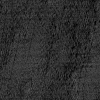
Atmospheric dust classification: not_dusty